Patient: sex M, age 29
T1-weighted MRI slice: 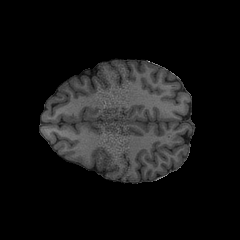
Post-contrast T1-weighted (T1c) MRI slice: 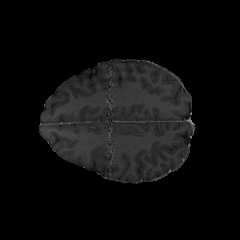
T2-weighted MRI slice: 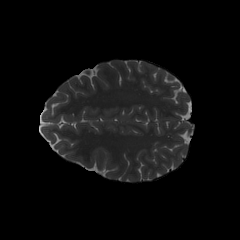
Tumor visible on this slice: no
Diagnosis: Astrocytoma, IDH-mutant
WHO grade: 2